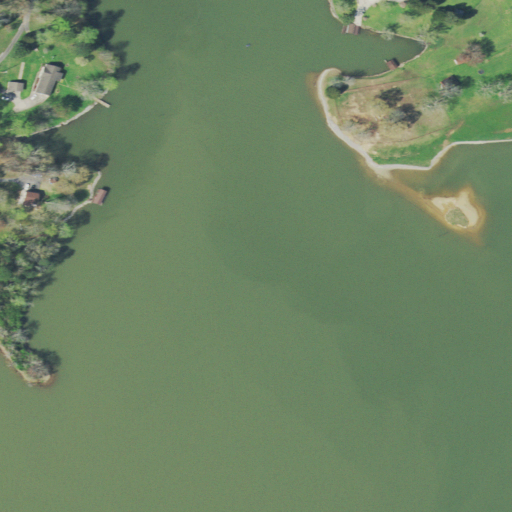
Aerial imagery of valley in Tennessee named McDaniel Hollow containing open water, pasture, deciduous forest, open development, mixed forest, low intensity development, and grassland